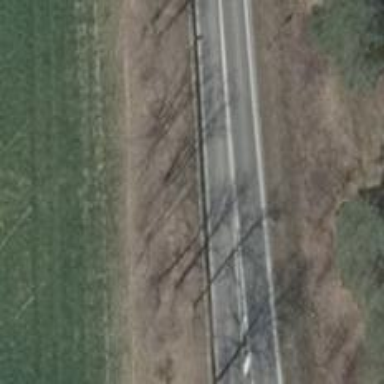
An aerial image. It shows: Secondary road with asphalt surface.